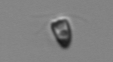
Label: Pyramimonas